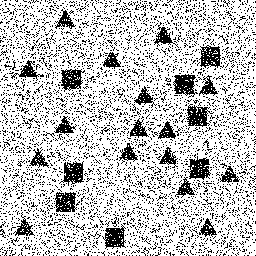
Squares: 8
Triangles: 16
Stars: 0
Total shapes: 24